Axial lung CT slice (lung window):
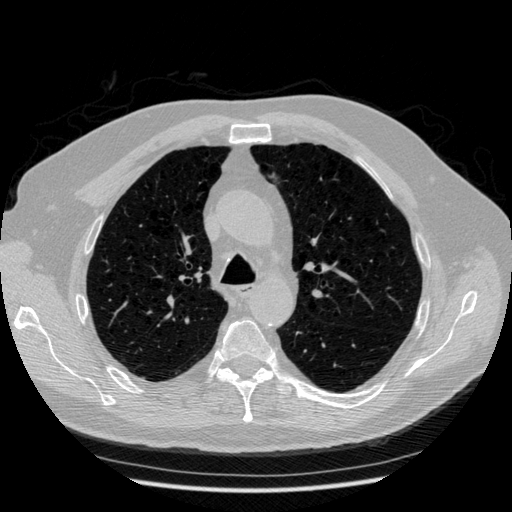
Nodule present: no